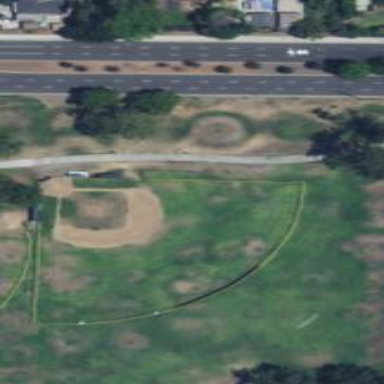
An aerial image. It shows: Baseball pitch for leisure land.